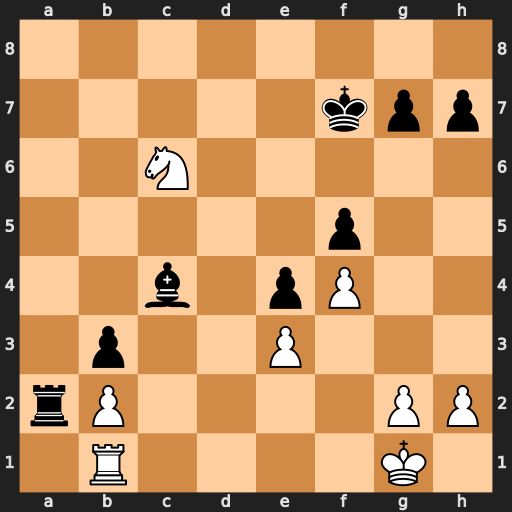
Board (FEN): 8/5kpp/2N5/5p2/2b1pP2/1p2P3/rP4PP/1R4K1
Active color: w
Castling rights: -
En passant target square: -
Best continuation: Ne5+ Ke7 Nxc4